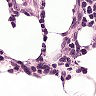
Metastatic tissue present: no